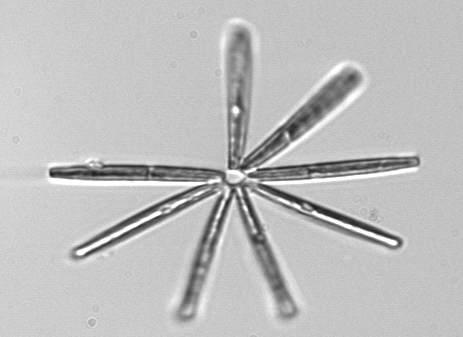
Label: Thalassionema